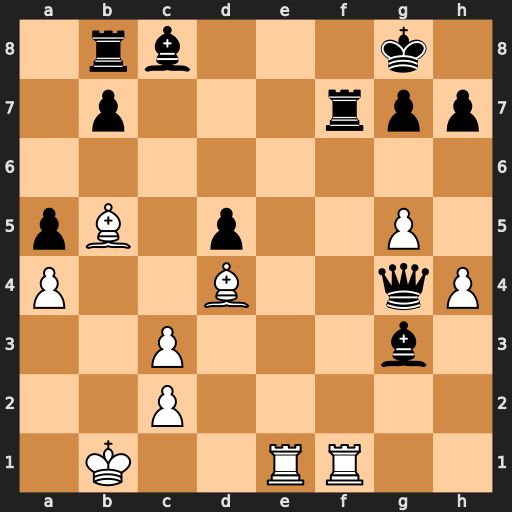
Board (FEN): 1rb3k1/1p3rpp/8/pB1p2P1/P2B2qP/2P3b1/2P5/1K2RR2
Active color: w
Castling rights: -
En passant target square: -
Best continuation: Re8+ Rf8 Rfxf8#